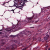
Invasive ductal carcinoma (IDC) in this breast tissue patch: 0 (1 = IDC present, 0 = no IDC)